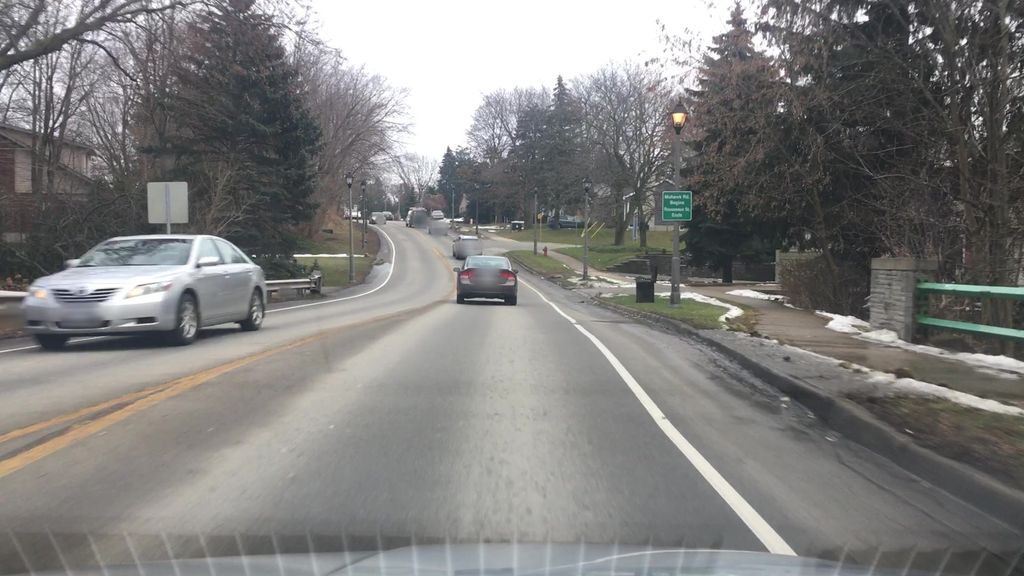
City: hamilton